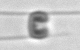
Label: Chaetoceros_similis